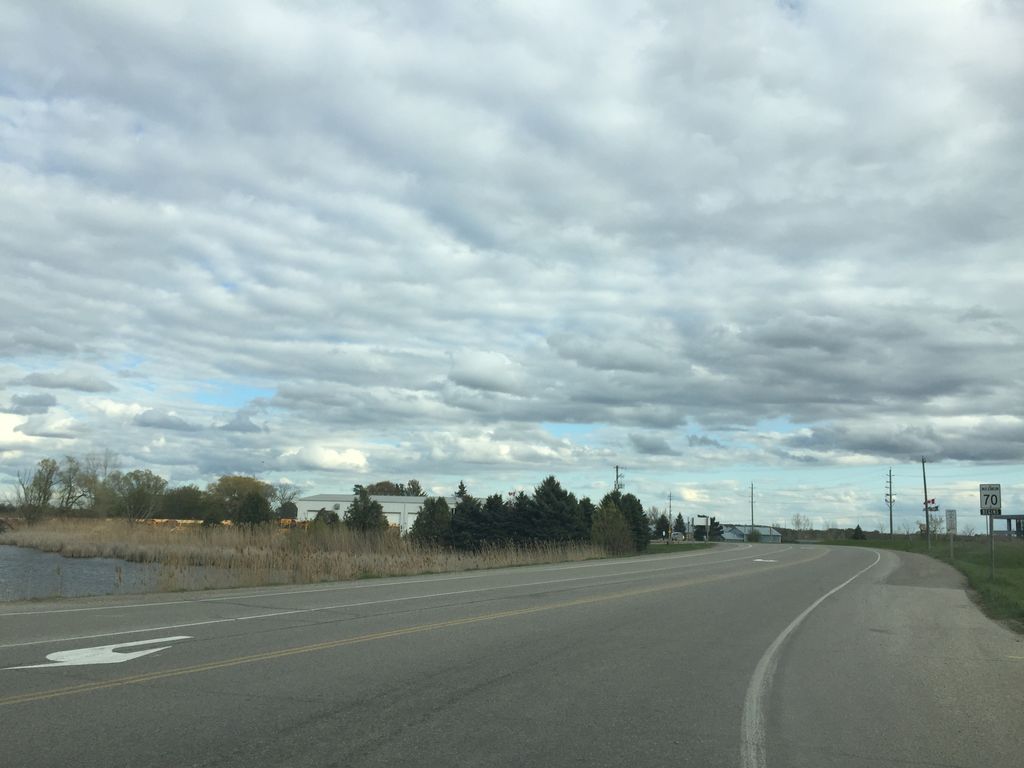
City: kitchener-waterloo